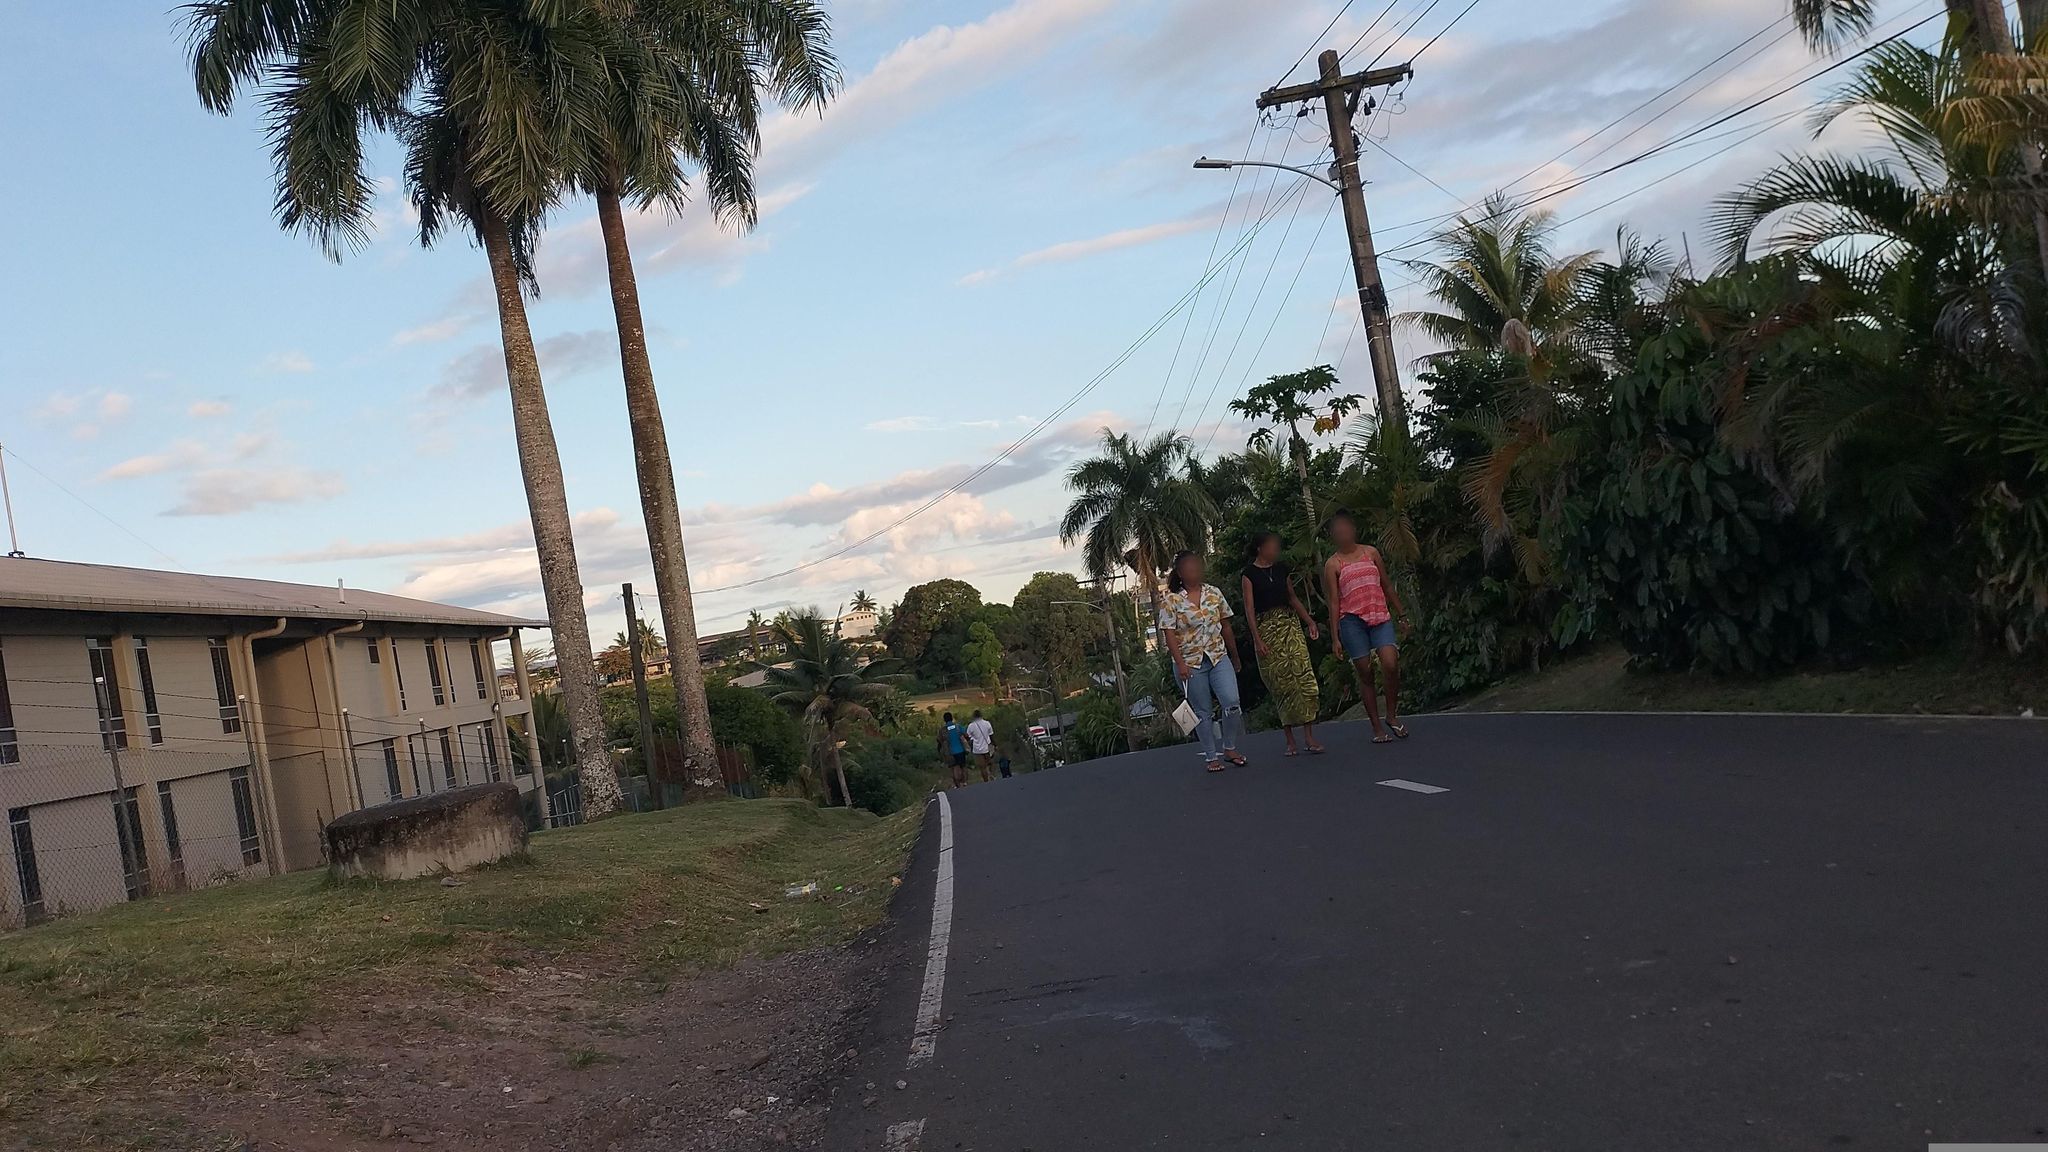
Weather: cloudy
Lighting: dusk/dawn
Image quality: good
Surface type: cycling surface
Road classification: unclassified, path
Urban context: urban centre
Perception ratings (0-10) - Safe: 2.7, Lively: 4.36, Beautiful: 7.39, Boring: 2.82, Depressing: 1.47, Wealthy: 3.22